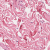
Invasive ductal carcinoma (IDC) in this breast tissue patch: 0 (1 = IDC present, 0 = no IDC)